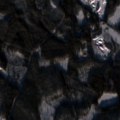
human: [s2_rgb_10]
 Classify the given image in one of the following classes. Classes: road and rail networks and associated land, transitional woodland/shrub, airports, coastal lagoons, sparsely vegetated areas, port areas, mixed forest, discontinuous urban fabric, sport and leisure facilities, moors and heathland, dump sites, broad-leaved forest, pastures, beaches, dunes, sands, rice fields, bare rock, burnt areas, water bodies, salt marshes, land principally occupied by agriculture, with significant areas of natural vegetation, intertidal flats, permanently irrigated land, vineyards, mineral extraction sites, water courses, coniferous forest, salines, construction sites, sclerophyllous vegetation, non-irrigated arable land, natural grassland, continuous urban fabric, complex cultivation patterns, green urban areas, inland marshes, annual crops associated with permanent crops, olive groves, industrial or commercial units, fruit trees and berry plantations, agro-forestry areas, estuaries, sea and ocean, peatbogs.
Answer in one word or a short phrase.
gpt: coniferous forest, mixed forest, transitional woodland/shrub